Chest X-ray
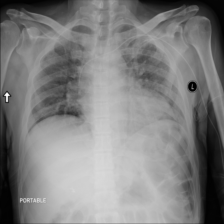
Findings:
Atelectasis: negative
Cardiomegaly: negative
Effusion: negative
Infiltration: negative
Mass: negative
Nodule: negative
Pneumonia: negative
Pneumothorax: negative
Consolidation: negative
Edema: negative
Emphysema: negative
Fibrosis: negative
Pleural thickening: negative
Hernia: negative